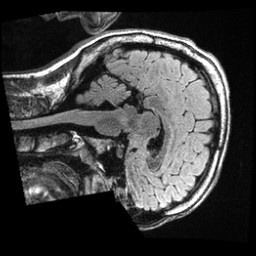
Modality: T1w
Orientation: sagittal
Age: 19
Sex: male